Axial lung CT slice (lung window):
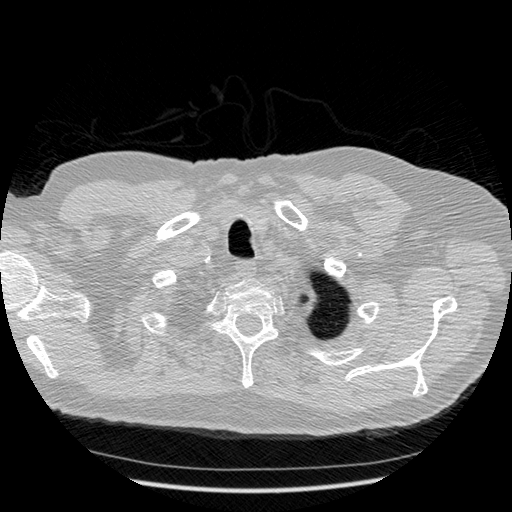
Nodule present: no